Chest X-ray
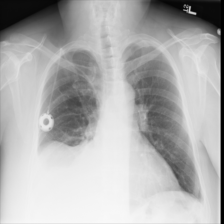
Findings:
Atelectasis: negative
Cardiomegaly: negative
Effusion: positive
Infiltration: negative
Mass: negative
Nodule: negative
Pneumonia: negative
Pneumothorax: negative
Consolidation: negative
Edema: negative
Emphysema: negative
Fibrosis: negative
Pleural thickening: negative
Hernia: negative